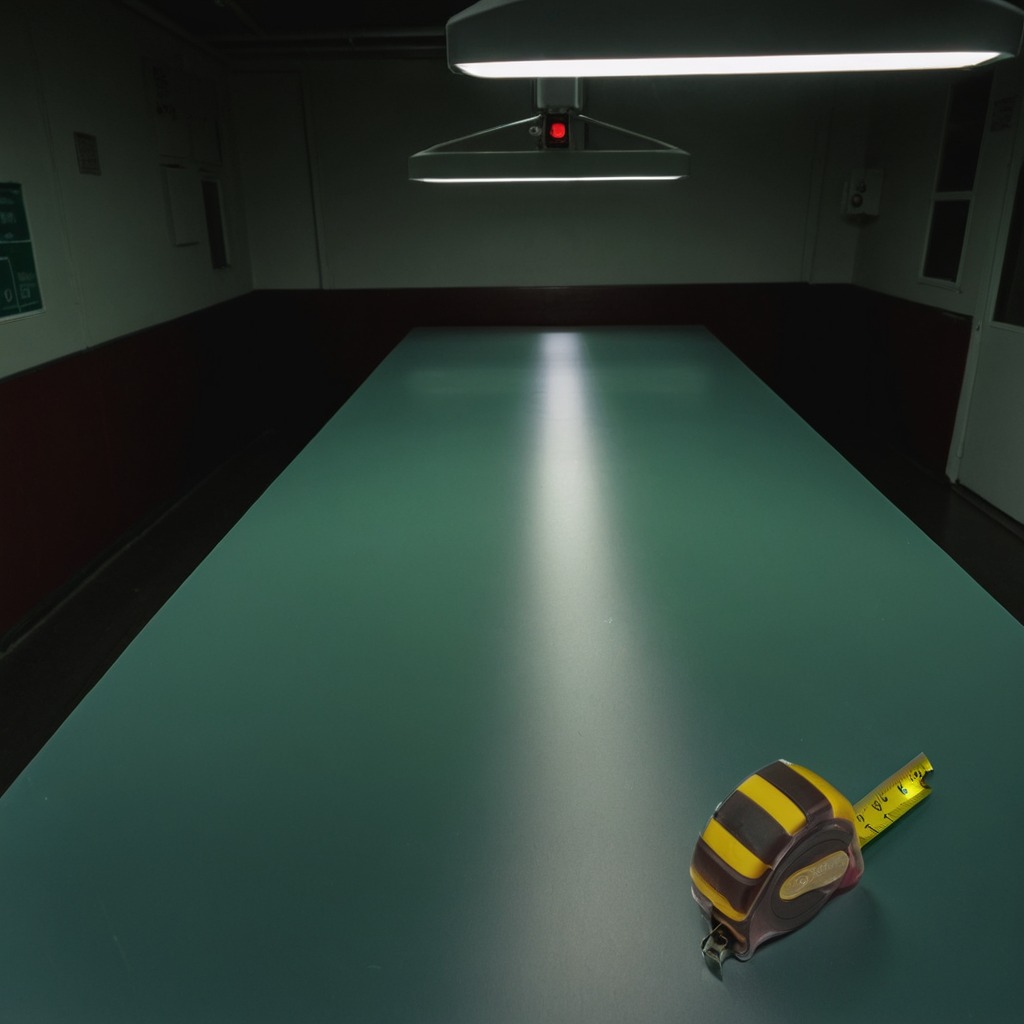
A measuring tape lies on the table.